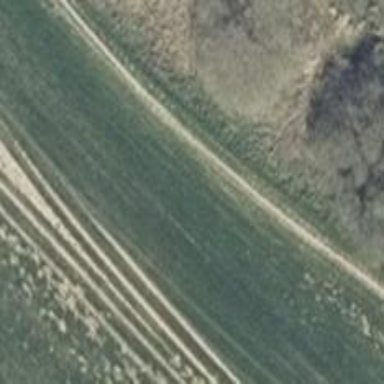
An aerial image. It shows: Path on the ground.